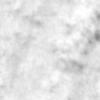
Label: no_change